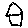
Label: house